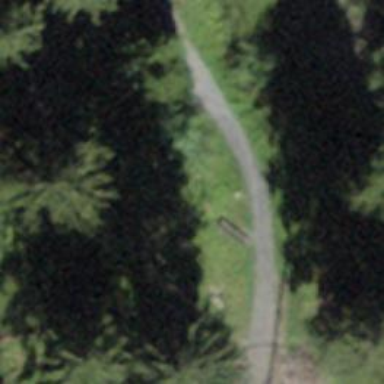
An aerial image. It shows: Bench for seating.